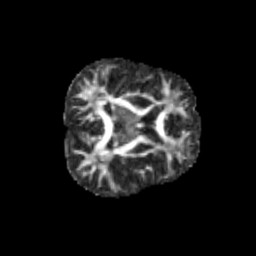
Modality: FA
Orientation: axial
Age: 12
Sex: female
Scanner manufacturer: siemens
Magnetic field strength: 3 T
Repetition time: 3.8 s
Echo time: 0.07 s